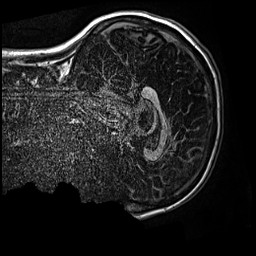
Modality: MP2RAGE
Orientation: sagittal
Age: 12
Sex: male
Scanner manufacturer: siemens
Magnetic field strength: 3 T
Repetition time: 4 s
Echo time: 0.00299 s